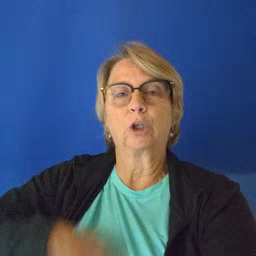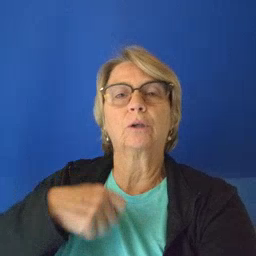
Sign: zipper